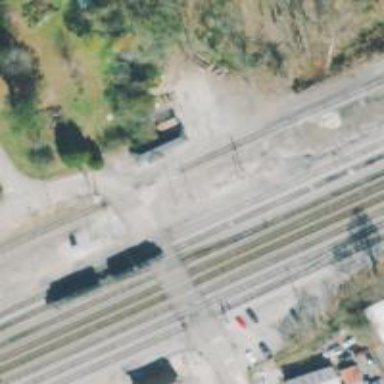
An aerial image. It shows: Level crossing along the railway.